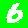
Digit: 6